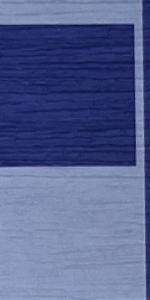
Label: Empty